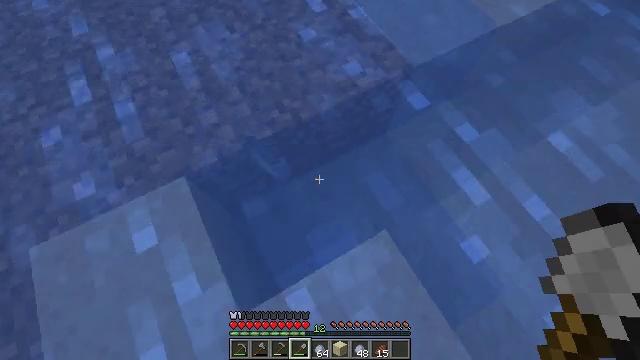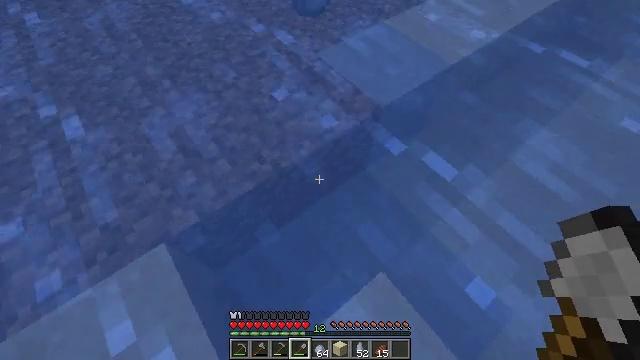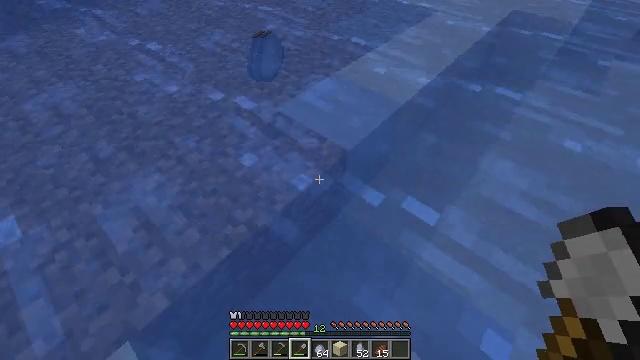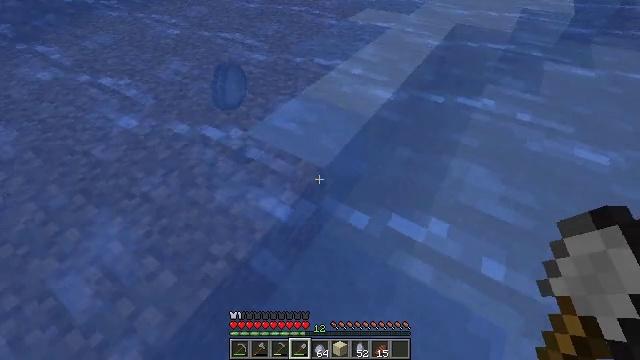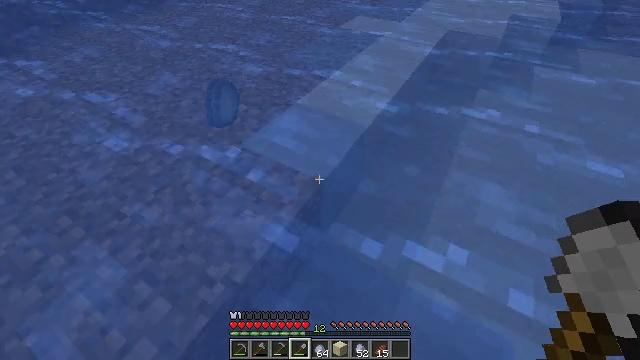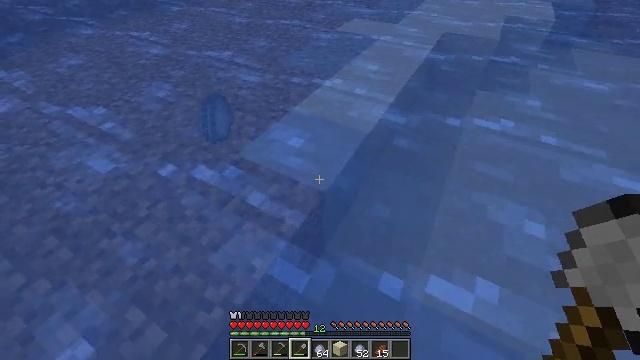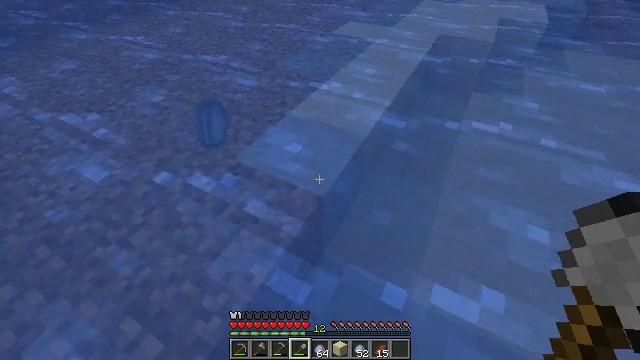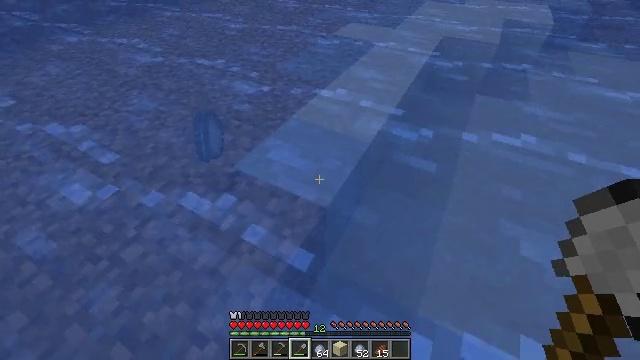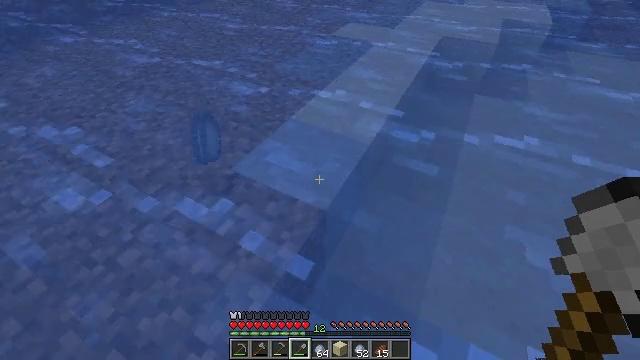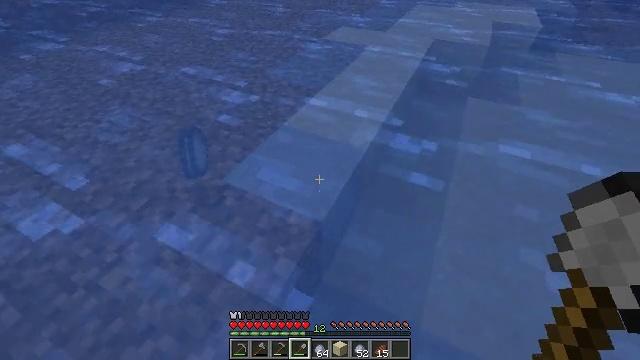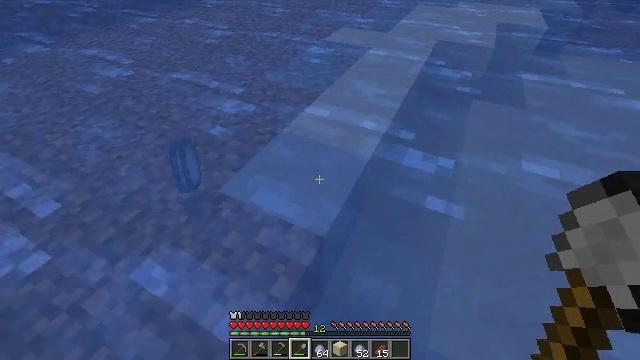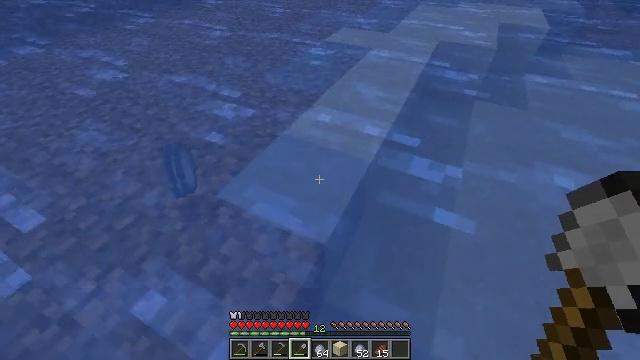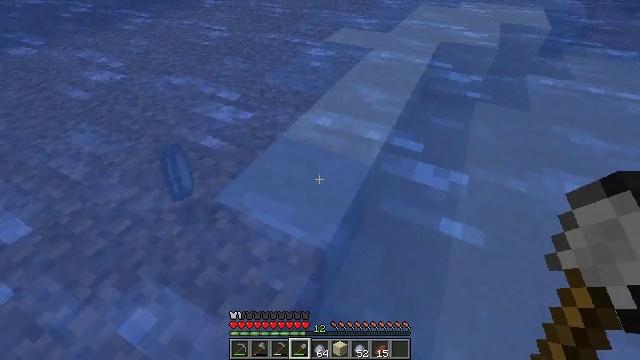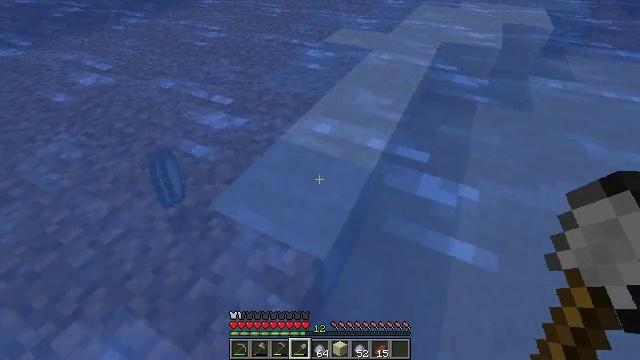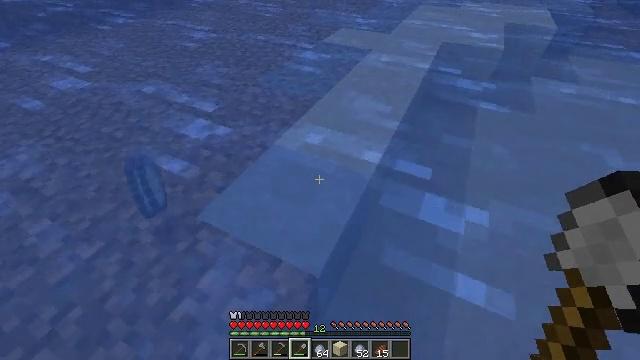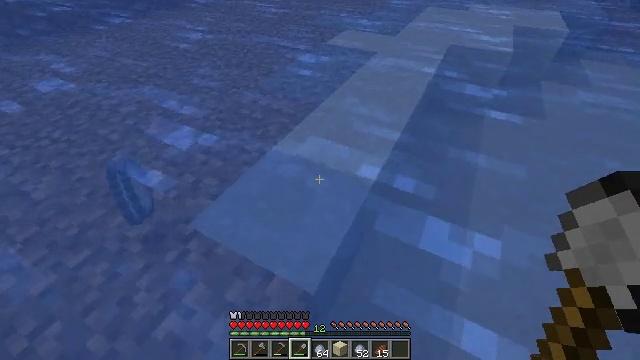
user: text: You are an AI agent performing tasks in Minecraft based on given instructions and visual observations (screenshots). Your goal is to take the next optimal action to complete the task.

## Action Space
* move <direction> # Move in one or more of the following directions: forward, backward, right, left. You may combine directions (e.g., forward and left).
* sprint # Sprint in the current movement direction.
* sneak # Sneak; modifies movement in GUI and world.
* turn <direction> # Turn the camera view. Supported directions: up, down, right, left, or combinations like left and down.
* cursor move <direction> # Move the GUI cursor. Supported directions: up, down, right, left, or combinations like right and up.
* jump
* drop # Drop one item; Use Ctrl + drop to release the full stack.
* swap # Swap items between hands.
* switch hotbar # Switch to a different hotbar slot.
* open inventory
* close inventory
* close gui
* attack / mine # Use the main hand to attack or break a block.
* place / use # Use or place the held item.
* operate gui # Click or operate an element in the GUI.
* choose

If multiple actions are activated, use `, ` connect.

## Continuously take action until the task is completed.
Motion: motion action
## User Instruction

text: Mine the clay from the riverbed.
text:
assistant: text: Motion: move forward, turn right and up
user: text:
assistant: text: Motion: move forward, turn right and up
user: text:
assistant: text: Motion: move forward, turn right and up
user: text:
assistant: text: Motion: move forward, turn right and up
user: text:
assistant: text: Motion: move forward, turn right
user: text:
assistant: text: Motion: move forward
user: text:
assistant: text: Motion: move forward
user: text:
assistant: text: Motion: move forward
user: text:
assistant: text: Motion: move forward, turn right
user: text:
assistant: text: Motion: move forward
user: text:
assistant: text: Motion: move forward
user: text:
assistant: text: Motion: move forward and move right
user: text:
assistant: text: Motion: move forward and move right
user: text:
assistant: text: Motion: move forward and move right
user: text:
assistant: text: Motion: move forward and move right, turn left
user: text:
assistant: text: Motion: move forward, turn left
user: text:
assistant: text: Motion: turn left
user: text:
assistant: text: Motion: turn left
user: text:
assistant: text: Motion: attack / mine
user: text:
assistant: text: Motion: attack / mine
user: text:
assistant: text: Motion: turn left and down, attack / mine
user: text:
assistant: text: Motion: turn left and down, attack / mine
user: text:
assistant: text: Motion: attack / mine
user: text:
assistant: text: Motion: attack / mine
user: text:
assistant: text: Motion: turn left, attack / mine
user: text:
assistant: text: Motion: attack / mine
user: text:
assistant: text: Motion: attack / mine
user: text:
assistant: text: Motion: sneak, attack / mine
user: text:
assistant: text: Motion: sneak, attack / mine
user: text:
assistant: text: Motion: sneak, attack / mine